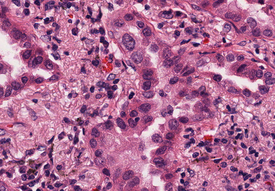
Tumor epithelial tissue: yes
Tumor-associated stroma tissue: yes
Normal tissue: no